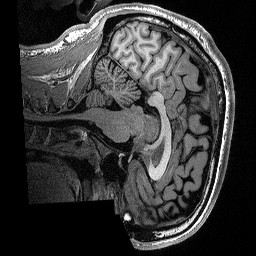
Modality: T1w
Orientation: sagittal
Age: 30
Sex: male
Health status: healthy
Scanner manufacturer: siemens
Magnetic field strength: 1.5 T
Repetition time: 2.73 s
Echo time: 0.00357 s